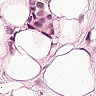
Metastatic tissue present: yes